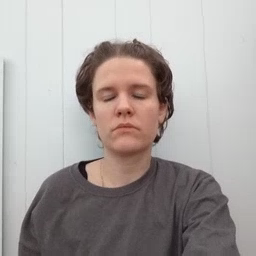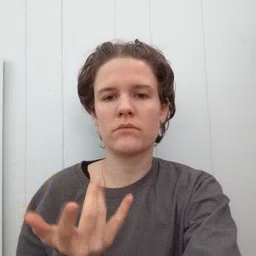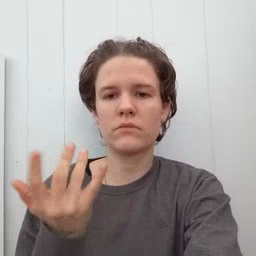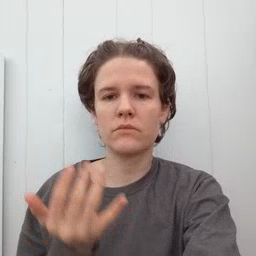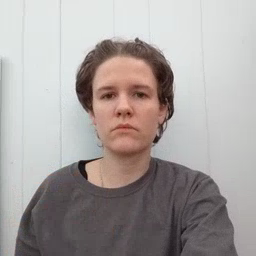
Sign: wait